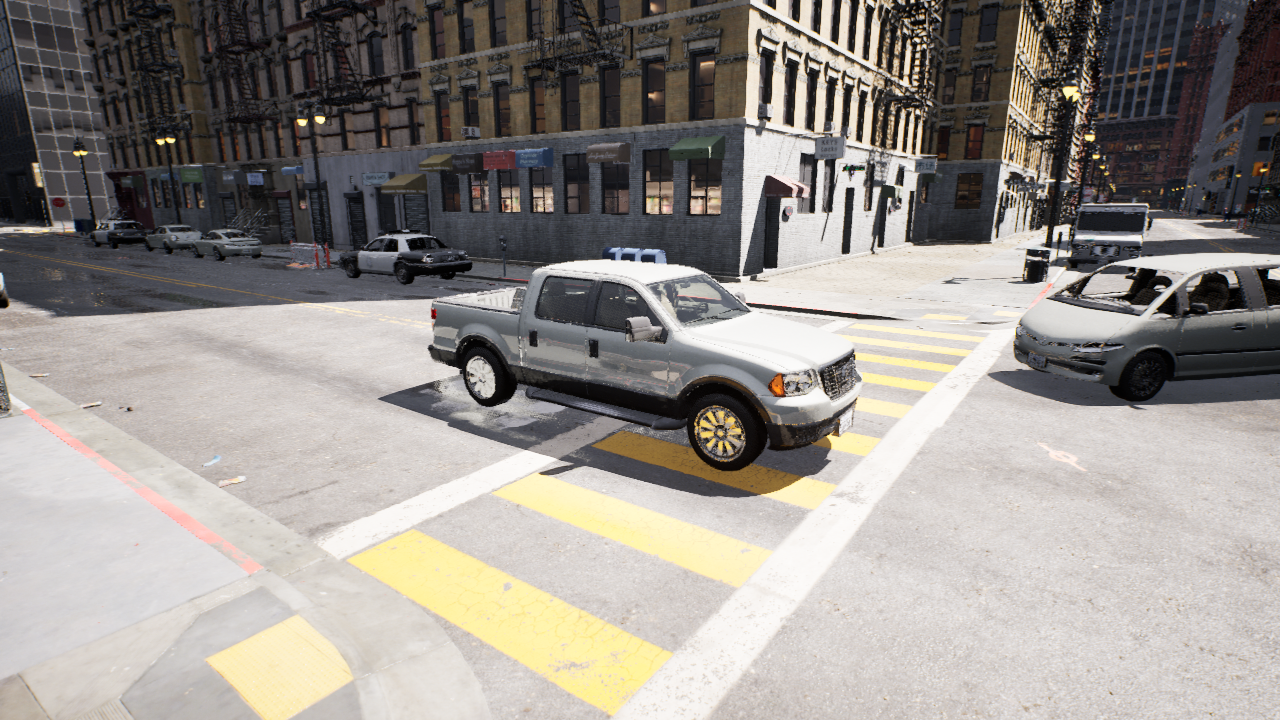
Venue: residential
Lighting: clear day
Vehicle rig: pickup